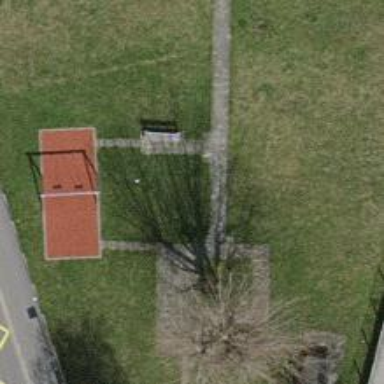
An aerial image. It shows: Bench for seating.